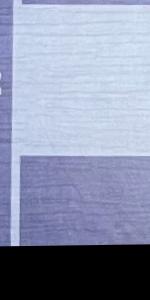
Label: Empty